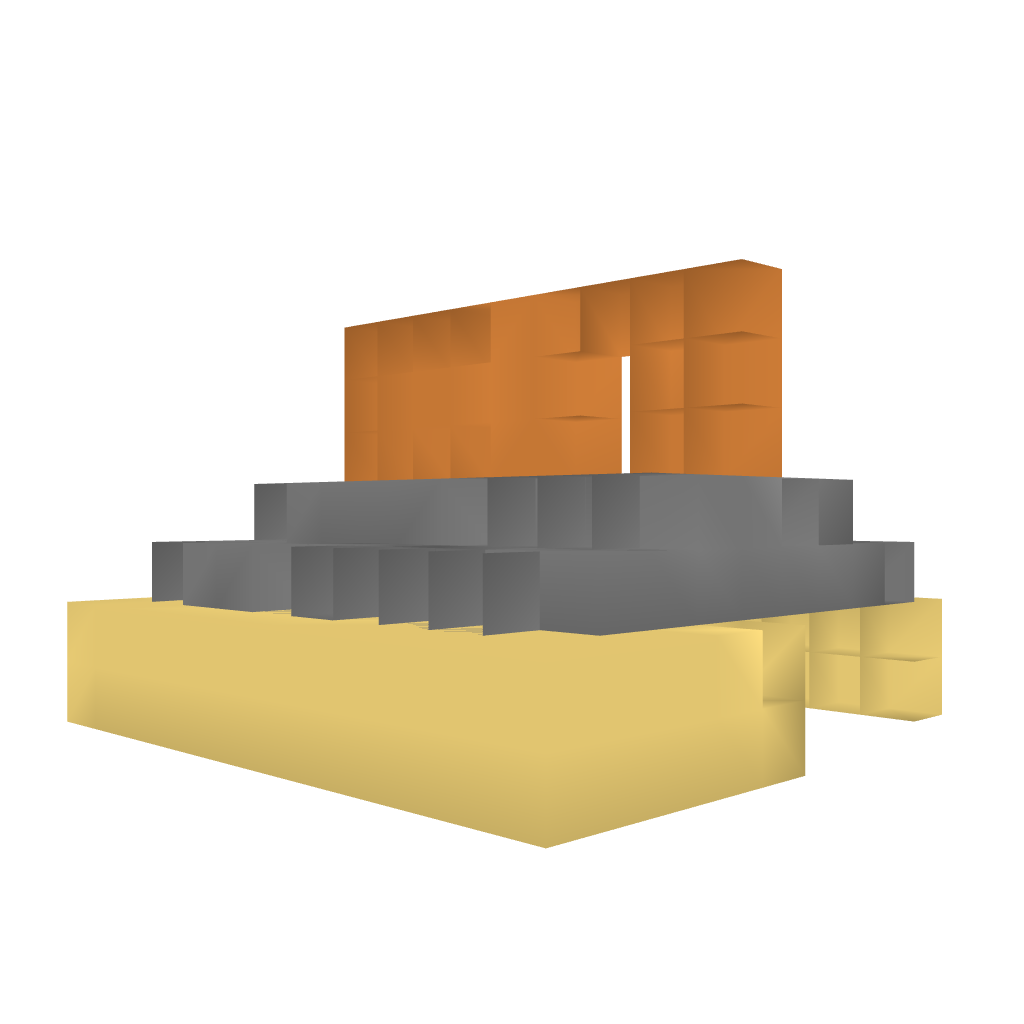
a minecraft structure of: Invisible Door Schematic bad low quality